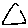
Label: triangle